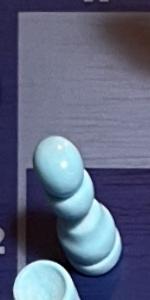
Label: Pawn_White